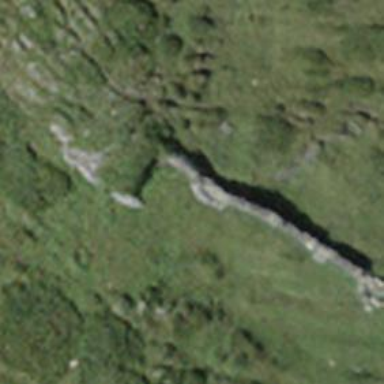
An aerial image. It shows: Dry stone wall barrier.